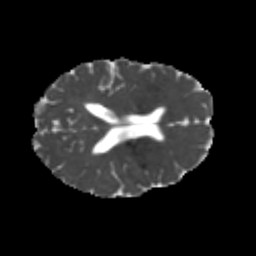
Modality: MD
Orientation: axial
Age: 24
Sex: male
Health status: healthy
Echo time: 0.074 s